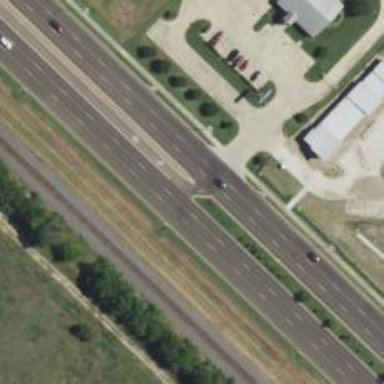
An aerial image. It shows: Primary link highway.